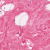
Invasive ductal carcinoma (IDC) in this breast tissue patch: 0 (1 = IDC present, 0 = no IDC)